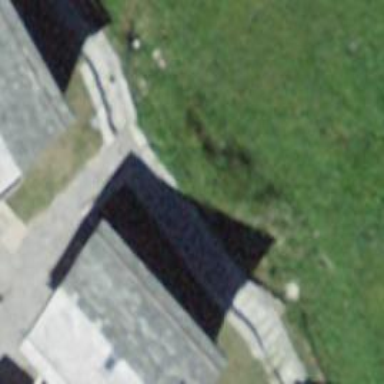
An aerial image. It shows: Road with steps.